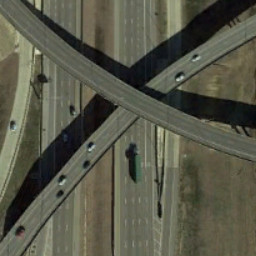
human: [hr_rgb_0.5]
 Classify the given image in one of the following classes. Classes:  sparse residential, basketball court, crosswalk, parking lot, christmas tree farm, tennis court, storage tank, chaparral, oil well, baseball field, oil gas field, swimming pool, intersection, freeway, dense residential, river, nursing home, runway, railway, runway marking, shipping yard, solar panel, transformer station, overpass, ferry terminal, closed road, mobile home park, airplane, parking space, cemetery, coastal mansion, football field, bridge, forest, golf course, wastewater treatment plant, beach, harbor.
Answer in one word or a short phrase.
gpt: overpass